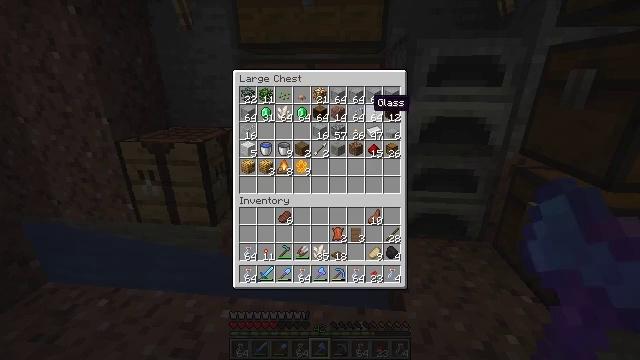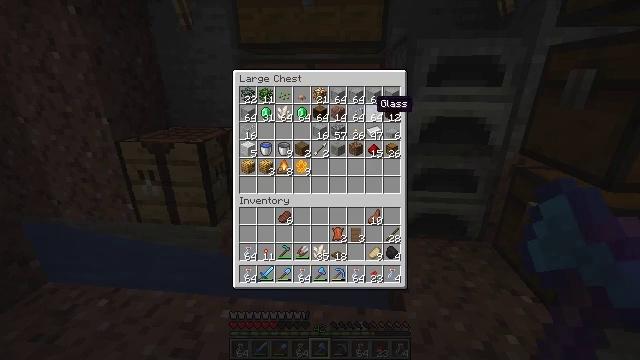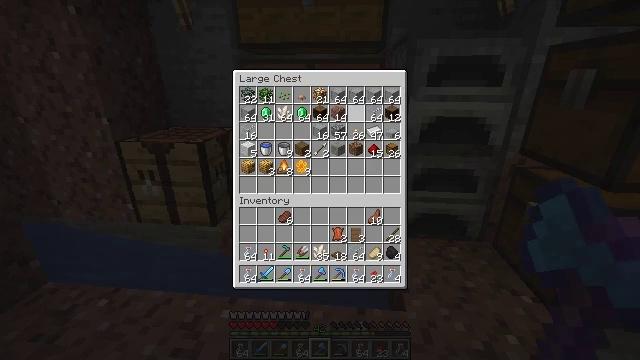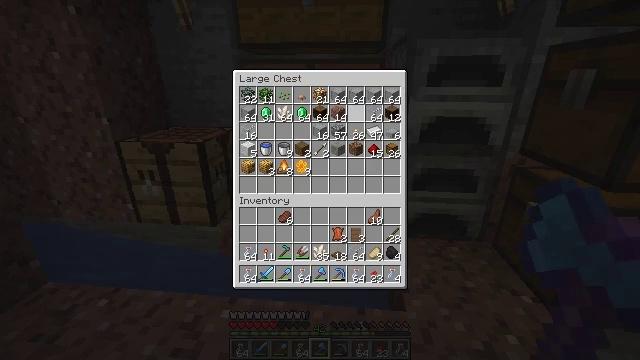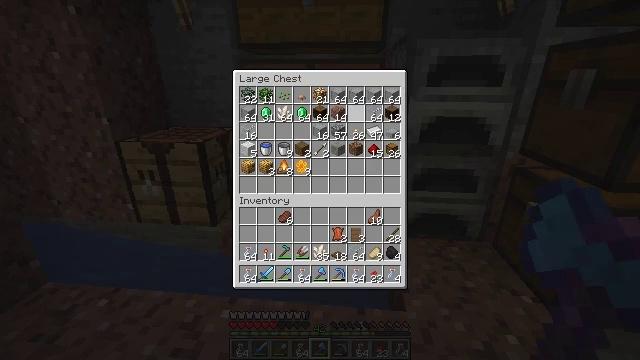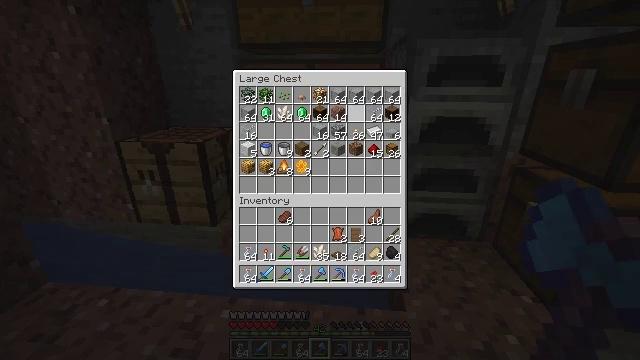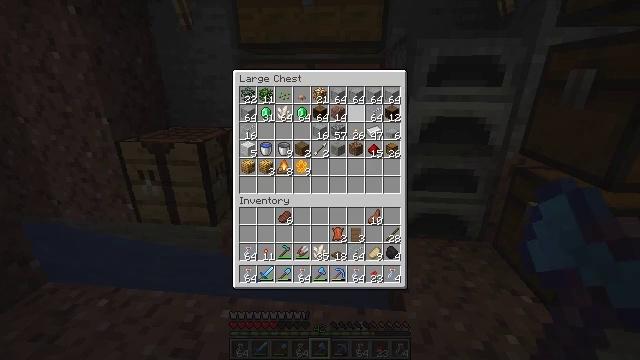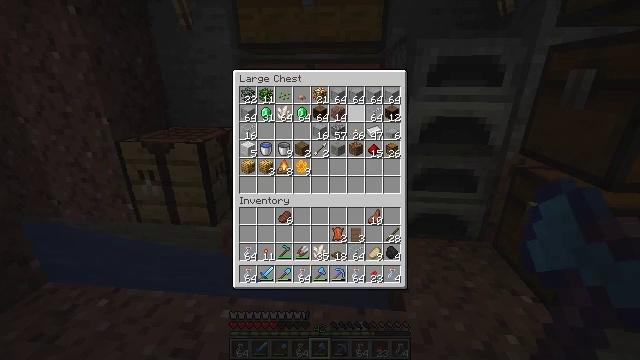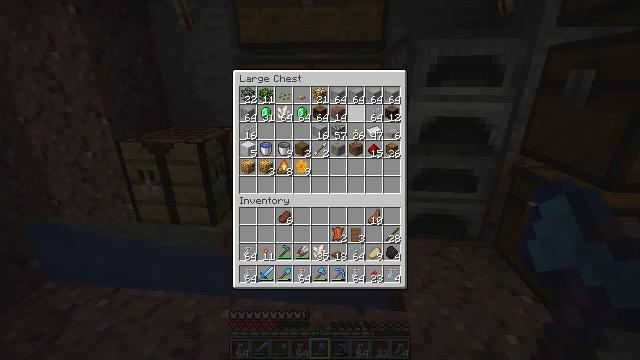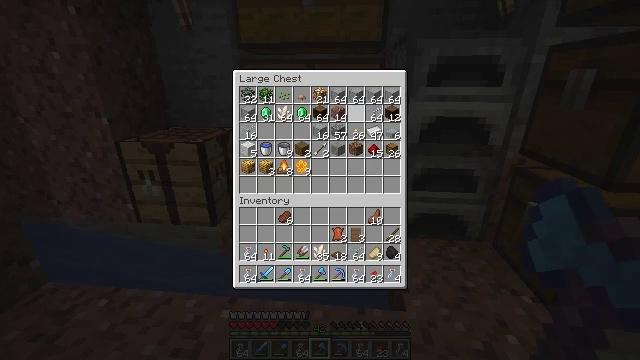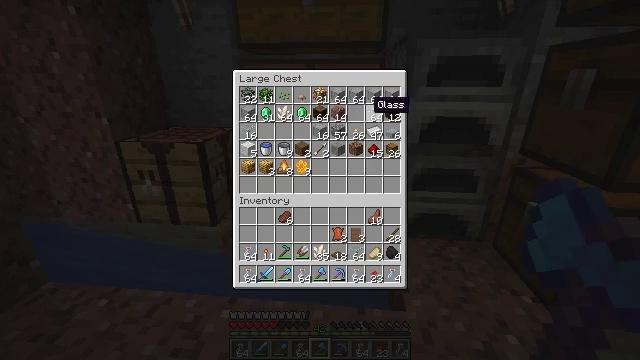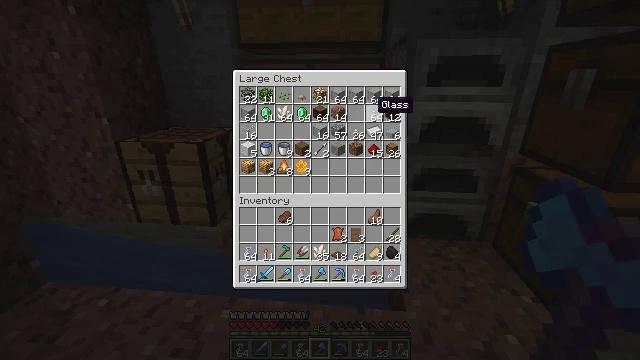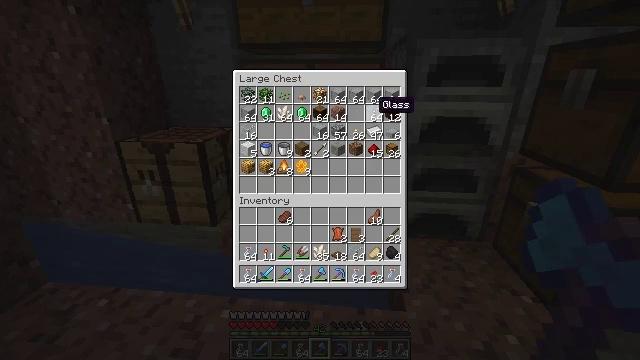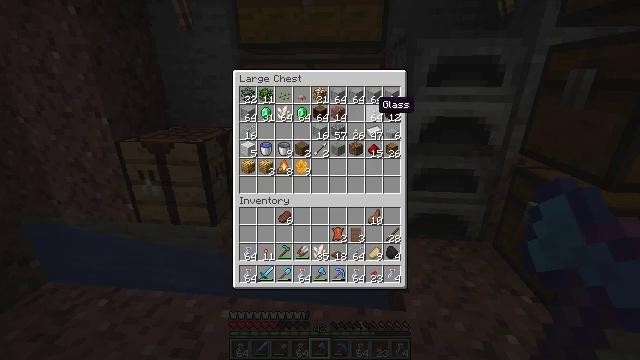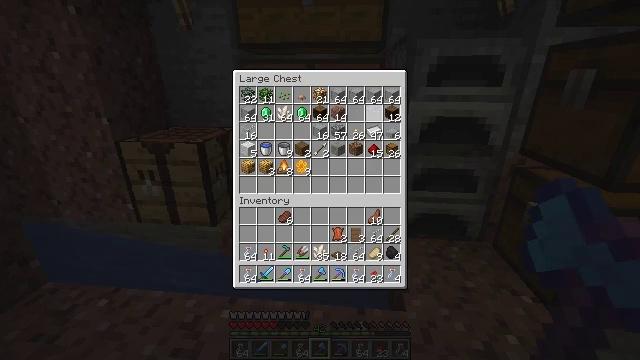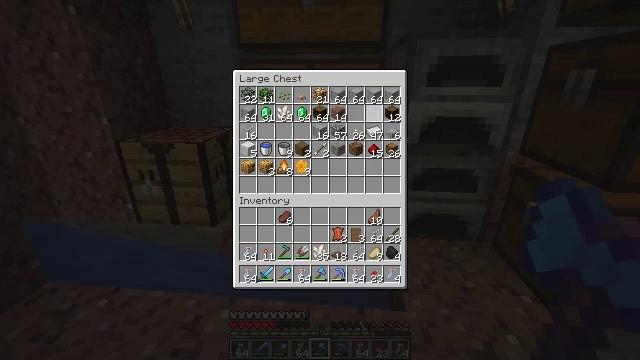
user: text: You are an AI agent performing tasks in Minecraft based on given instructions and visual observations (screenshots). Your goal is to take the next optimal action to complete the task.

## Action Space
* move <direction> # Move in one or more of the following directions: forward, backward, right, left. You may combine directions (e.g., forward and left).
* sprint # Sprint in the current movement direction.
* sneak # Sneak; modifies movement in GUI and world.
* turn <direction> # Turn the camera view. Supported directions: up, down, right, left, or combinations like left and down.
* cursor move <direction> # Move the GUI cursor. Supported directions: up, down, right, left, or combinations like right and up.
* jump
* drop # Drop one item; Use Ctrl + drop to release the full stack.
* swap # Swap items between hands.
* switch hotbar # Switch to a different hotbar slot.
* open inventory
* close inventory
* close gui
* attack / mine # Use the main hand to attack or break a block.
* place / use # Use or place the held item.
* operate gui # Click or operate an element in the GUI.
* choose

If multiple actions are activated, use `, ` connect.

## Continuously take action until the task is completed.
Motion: motion action
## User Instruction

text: Craft a glass bottle.
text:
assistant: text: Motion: sneak, open gui
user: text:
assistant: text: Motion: sneak, cursor move left, operate gui
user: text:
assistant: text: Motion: sneak
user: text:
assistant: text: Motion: sneak
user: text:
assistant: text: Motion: sneak
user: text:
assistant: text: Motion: sneak
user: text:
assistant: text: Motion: sneak
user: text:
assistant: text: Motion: sneak
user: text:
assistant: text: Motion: sneak
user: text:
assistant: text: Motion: sneak
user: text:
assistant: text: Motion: sneak
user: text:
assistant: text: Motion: sneak
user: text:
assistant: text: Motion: sneak
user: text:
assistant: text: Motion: sneak, operate gui
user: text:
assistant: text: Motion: sneak, operate gui
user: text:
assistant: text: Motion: sneak, operate gui
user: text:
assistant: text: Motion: sneak, cursor move left
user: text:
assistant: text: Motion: sneak, cursor move left
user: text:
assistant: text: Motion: sneak, cursor move left
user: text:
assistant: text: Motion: sneak, cursor move left
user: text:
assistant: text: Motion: sneak, cursor move left
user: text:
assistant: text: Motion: sneak
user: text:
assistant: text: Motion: sneak
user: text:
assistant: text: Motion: sneak
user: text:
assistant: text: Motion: sneak, cursor move left
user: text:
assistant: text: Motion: sneak
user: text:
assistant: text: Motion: sneak
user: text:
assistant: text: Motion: sneak, operate gui
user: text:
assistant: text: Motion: sneak, operate gui
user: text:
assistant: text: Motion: sneak, operate gui